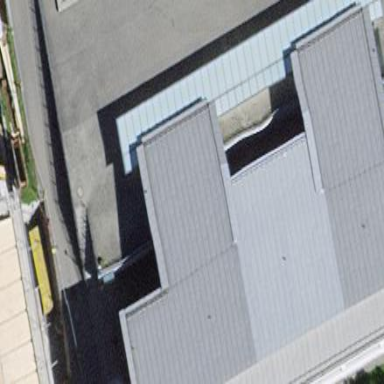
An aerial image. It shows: School building.